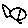
Label: fish